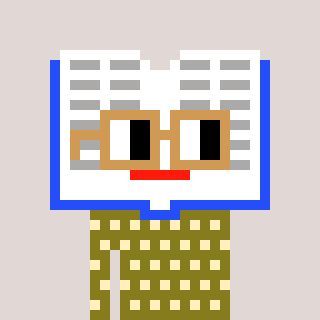
a pixel art character with square brown glasses, a dictionary-shaped head and a gunk-colored body on a warm background